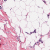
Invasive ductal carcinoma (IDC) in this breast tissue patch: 1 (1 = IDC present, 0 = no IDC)